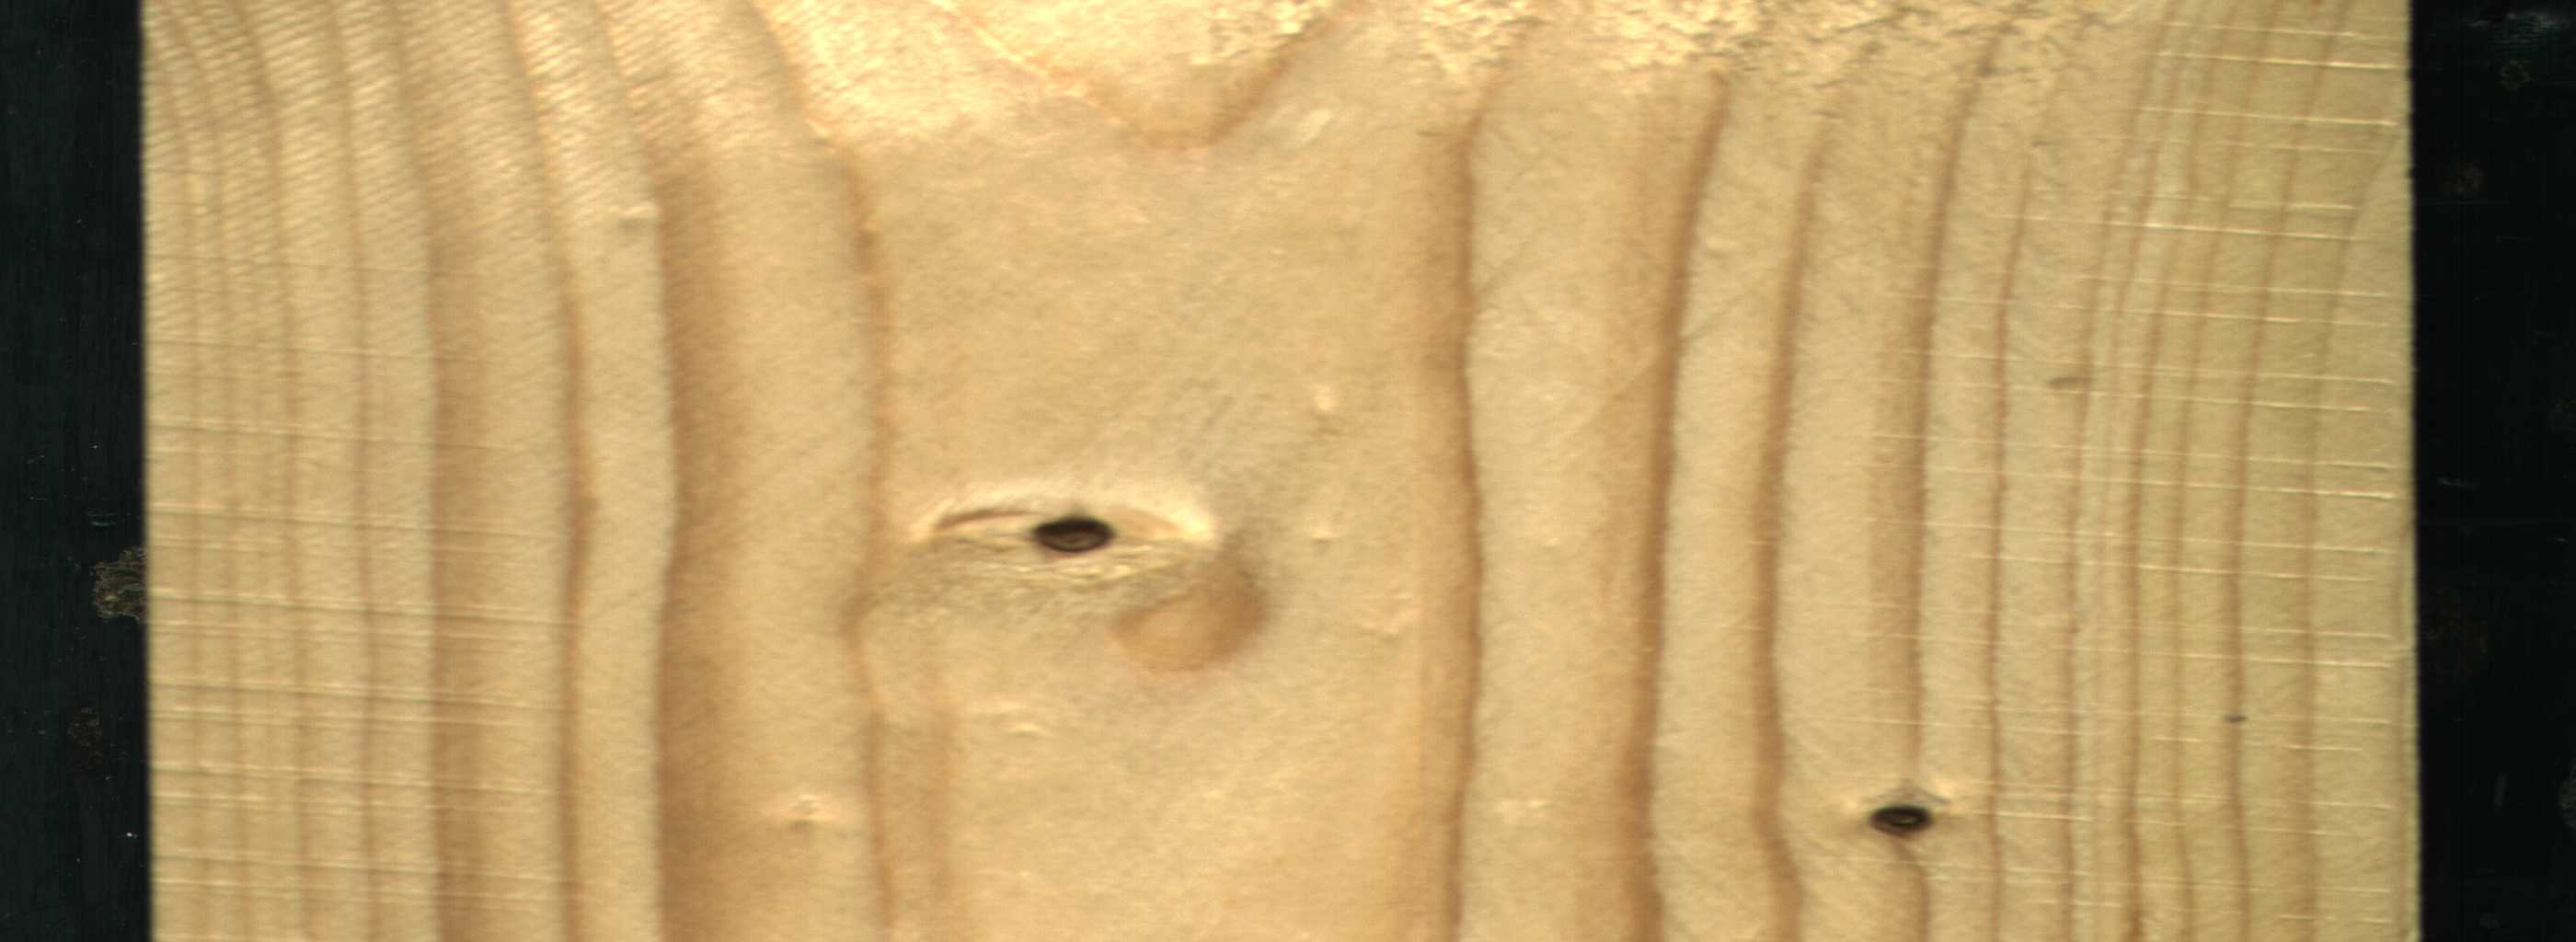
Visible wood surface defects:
Dead_Knot
Dead_Knot